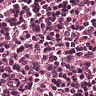
Metastatic tissue present: no